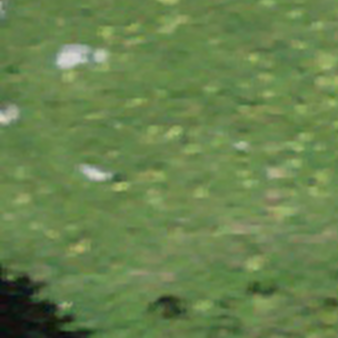
Label: other